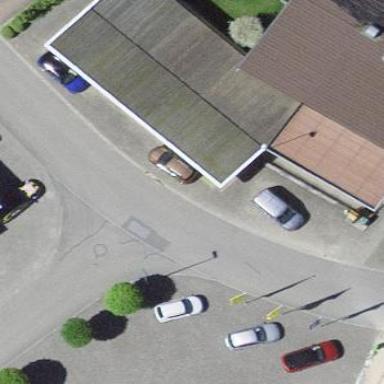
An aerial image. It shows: View of roof of building.